Question: I have a line chart where the Y value is set to
'''
=CountRows()
'''
and I have a Category Group which groups on
'''
=CDate(Fields!END_MONTH_NB.Value)
'''
I am trying to set the interval of the Y axis dynamically such that fractions do not appear when the range is too small (see below).

I tried setting the interval expression to
'''
=iif(CountRows() <= 5, 1, "Auto")
'''
which works fine if the number of rows is less than or equal to 5, but what I really need is the maximum that CountRows() will return in the context of my Category Group.
Any idea how to accomplish this?
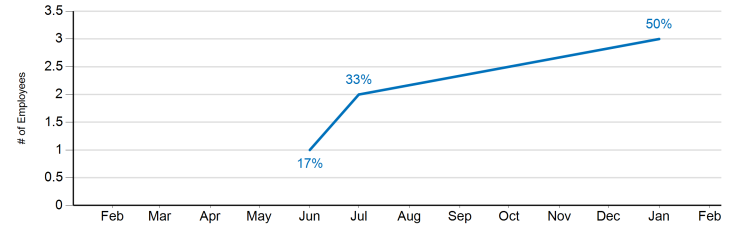
Answer: Since you're using SSRS 2012, you can use the aggregate of an aggregate functionality to achieve this.
Say I have a chart like this, similar to yours:

With the appropriate data, it has the same issue as your screenshot, even with an expression in the Y-Axis interval:

i.e. here there are 8 rows, so the expression will be set to , but because the groups have no more than three rows we get fractions in the Y axis.
We can get around this by finding the maximum of each of these group counts.
The will have a name:

Here I've called it . With this, we can change the Y Axis interval expression:
'''
=IIf(Max(CountRows("MonthGroup")) <= 5, 1, Nothing)
'''
i.e. if <=5, interval is , otherwise just pass a NULL value, i.e. let SSRS determine the interval.
So now we're checking the 'Max' of the Category Group level 'CountRows'; this is 3 in my example so now we're getting the required axis intervals:

Previously I had the Y Axis expression as:
'''
=IIf(Max(CountRows("MonthGroup")) <= 5, 1, "Auto")
'''
But after posting I noticed this was causing a warning in some circumstances; presumably because 'Auto' is not a valid interval; it's just a placeholder used by SSRS. The updated expression:
'''
=IIf(Max(CountRows("MonthGroup")) <= 5, 1, Nothing)
'''
Works as expected without warnings.